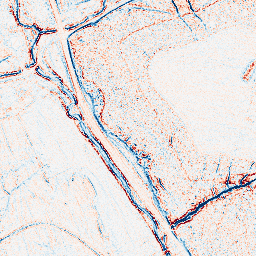
Category: edge_preserving
Decomposition family: bilateral
Decomposition parameters: d: 5
sigma_color: 75
sigma_space: 25
Upsampling method: edge_directed
Upsampling parameters: scale: 2
Upsampling scale: 2